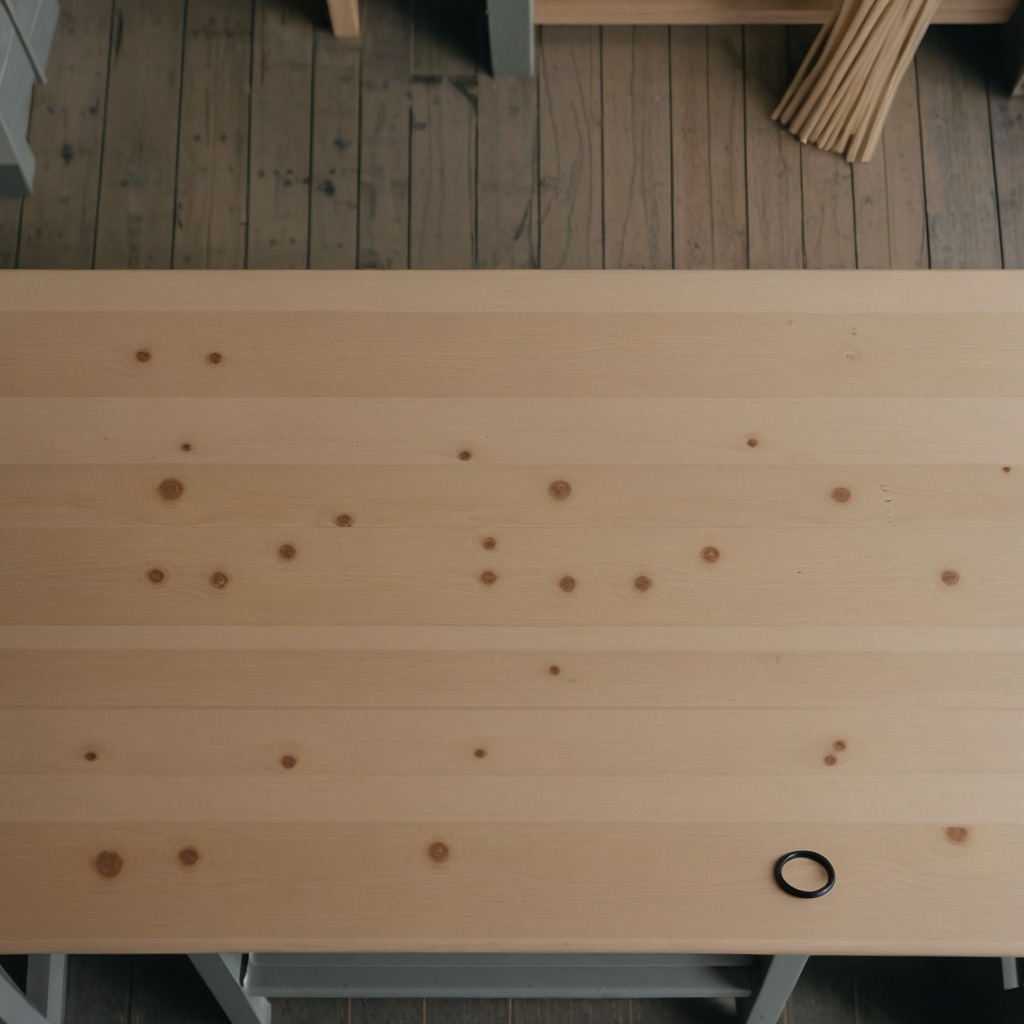
A rubber O-ring is lying on the workbench inside a coastal fishing gear workshop.